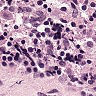
Metastatic tissue present: no